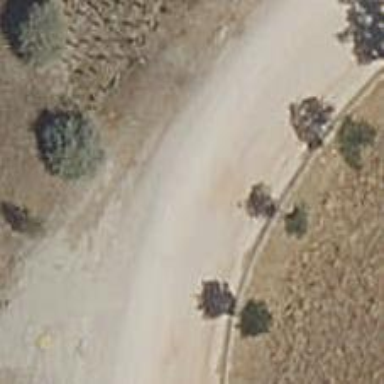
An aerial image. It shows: Track with fine gravel surface of the highest grade level.